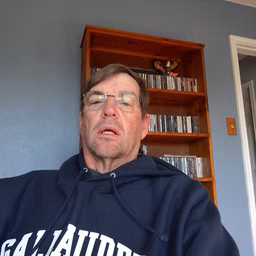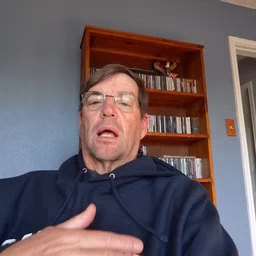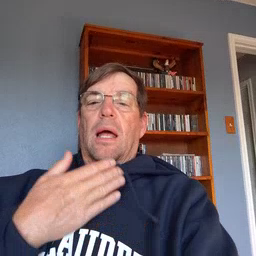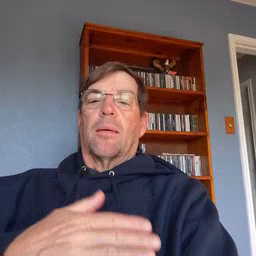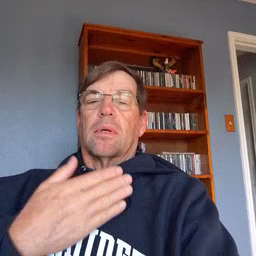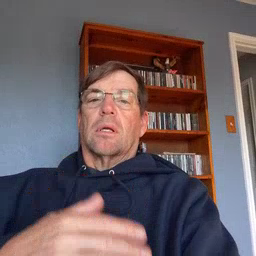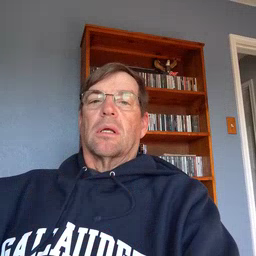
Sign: happy